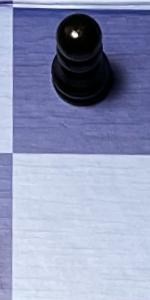
Label: Empty